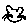
Label: cat